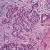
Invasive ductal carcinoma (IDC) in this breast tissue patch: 1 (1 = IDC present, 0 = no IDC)